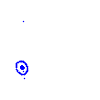
Particle: proton